Brain MRI, t1w sequence, axial 2D slice.
Patient: age 55, sex M, weight 98 kg, height 1.98 m
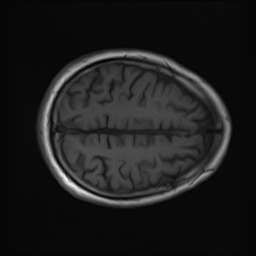